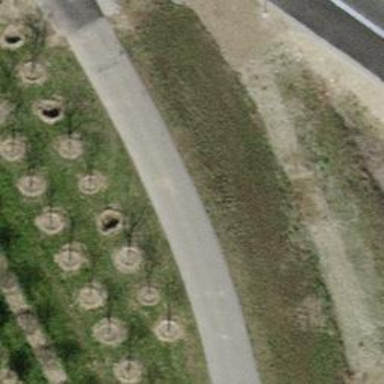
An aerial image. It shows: Asphalt cycleway.